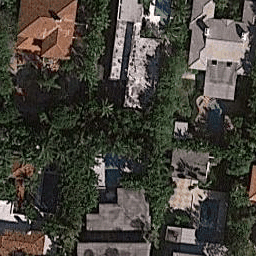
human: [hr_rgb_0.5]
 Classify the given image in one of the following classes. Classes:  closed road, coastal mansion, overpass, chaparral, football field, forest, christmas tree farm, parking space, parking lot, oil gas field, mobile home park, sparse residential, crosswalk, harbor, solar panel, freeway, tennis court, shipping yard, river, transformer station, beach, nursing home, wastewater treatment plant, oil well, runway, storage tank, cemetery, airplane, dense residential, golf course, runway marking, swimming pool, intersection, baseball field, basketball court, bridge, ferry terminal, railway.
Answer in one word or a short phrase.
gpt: coastal mansion